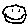
Label: smiley face